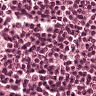
Metastatic tissue present: no